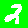
Digit: 2